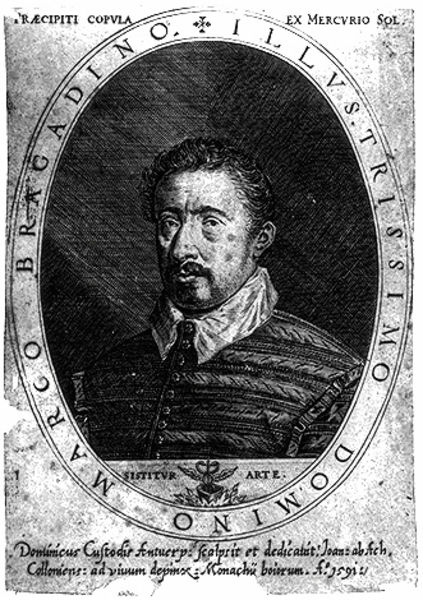
Titel: Bildnis des Marcus Bragadino
Künstler: Dominicus Custos
Institution: (Seriendruck)
Schlagwörter: mann, braun, frisur, grau, hintergrund, mund, nase, ohr, schwarz, stirn, weiss, zeichnung, muster, bart, hemd, jung, schnurrbart, augen, falten, gesicht, kragen, rahmen, bildnis, herr, portrait, porträt, gewand, haare, halbfigur, kostüm, mantel, reich, stickerei, blatt, brustbild, kinn, knopf, locken, ohren, renaissance, schön, oval, schrift, man, grafik, graphik, steifen, krawatte, inschrift, streifen, knöpfe, schnauzer, weste, buch, medaillon, druck, schraffur, schwarz weiß, schrafur, stich, seite, text, beschriftung, steckbrief, flecken, wappen, einfarbig, wams, bibliothek, porträr, domino, schauzer, latein, muttermal, muttermale, marco, kraggen, brac, brag, bragadino, ex mercurio, flügelzeichen, illustris, illustrissimo, 1591, margo, noch so einer, illus, trissimo, dasselbe schema, spezifischer wird das nur, wenn mann den namen, registriert, o815